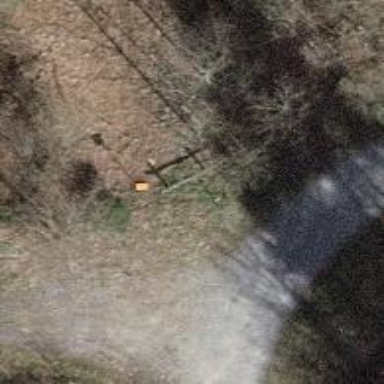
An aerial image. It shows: Pole supporting pipeline marker with roof cover.